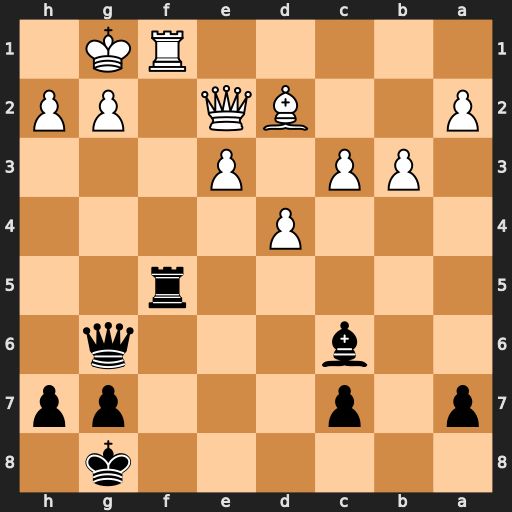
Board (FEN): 6k1/p1p3pp/2b3q1/5r2/3P4/1PP1P3/P2BQ1PP/5RK1
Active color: b
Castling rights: -
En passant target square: -
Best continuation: Bxg2 Qxg2 Rg5 Qxg5 Qxg5+